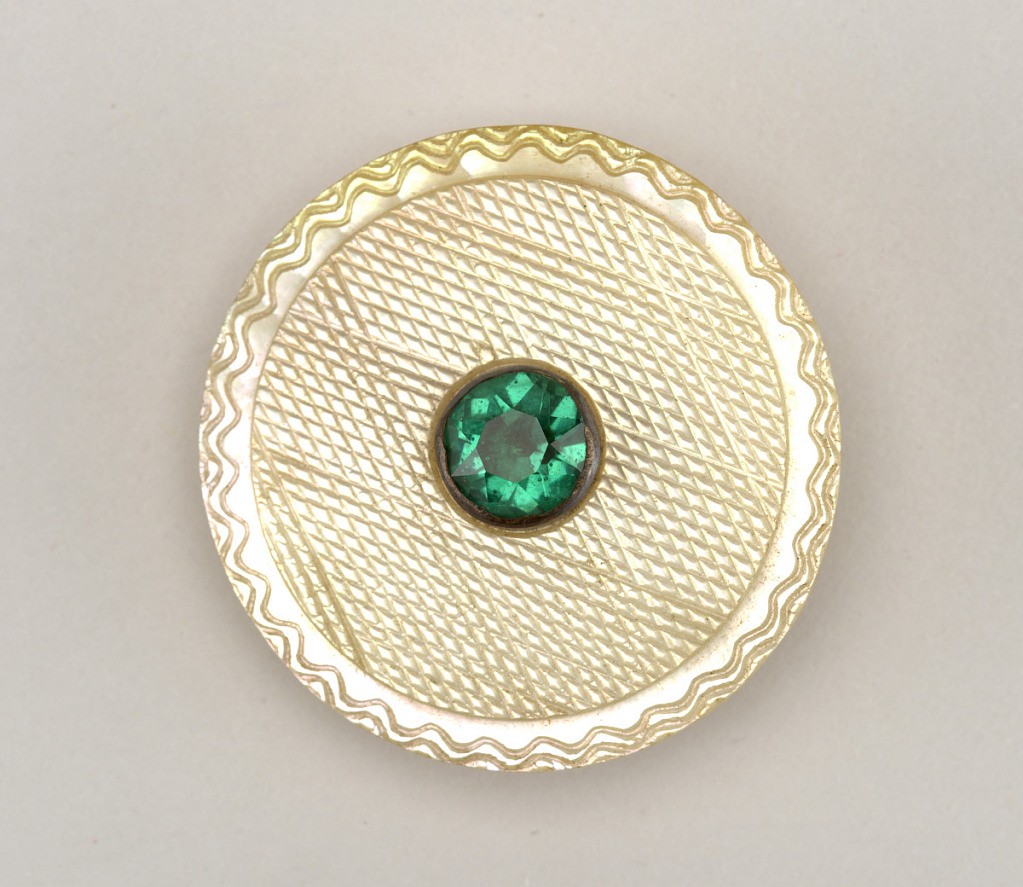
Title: Button
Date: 18th century
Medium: Mother-of-pearl, glass
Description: Component -b is on card 29